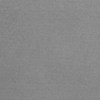
Label: dusty